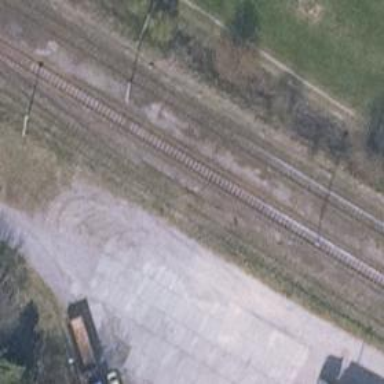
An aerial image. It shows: Abandoned spur railway.